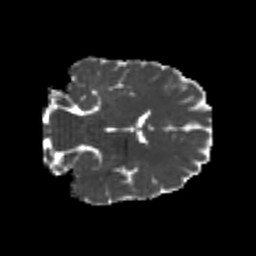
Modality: MD
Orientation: coronal
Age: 24
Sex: male
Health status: healthy
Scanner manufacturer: philips
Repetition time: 7.391 s
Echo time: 0.08599 s